Question: I am wondering if there is an easy way to do this without using substrings and ranges. Basically I am wanting to accomplish entering a price amount in a UILabel.
Example:

When the user types, I want to input the price, obviously thats needs to go right to left, and once I get to dollars - append on as much as needed. I looked at this <URL> but didn't get anywhere with it. It's a little tricky because the dollar sign and decimal points are part of the UILabel, and right now I am just setting that text of the UILabel = textfield.text. Any ideas appreciated.
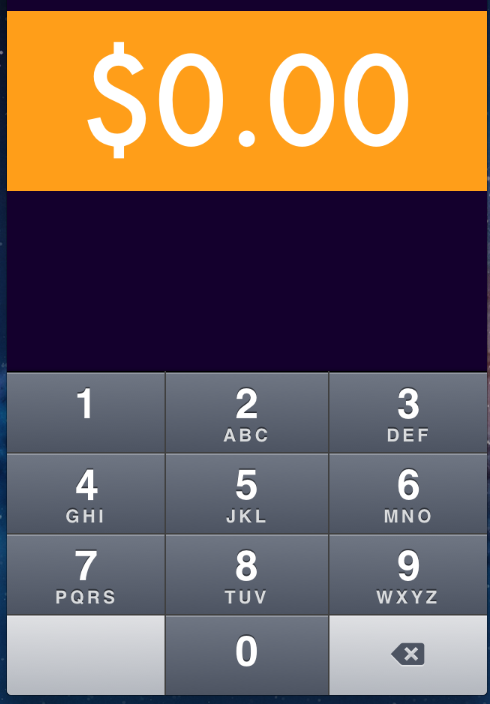
Answer: That's simple. You can custom the number keyboard.
The method is like this one:
1. add notification for keyboard slide up [[NSNotificationCenter defaultCenter] addObserver:self selector:@selector(keyboardWillShow:) name:UIKeyboardWillShowNotification object:nil];
Don't forget to remove the observer from the notification center in the appropriate place once you're done with the whole thing:
'''
[[NSNotificationCenter defaultCenter] removeObserver:self];
'''
2.All we have to do in the keyboardWillShow method is to locate the keyboard view and add our button to it. The keyboard view is part of a second UIWindow of our application as others have already figured out (see this thread). So we take a reference to that window (it will be the second window in most cases, so 'objectAtIndex:1' in the code below is fine), traverse its view hierarchy until we find the keyboard and add the button to its lower left:
'''
- (void)keyboardWillShow:(NSNotification *)note {
// create custom button
UIButton *doneButton = [UIButton buttonWithType:UIButtonTypeCustom];
doneButton.frame = CGRectMake(0, 163, 106, 53);
doneButton.adjustsImageWhenHighlighted = NO;
[doneButton setImage:[UIImage imageNamed:@"DoneUp.png"] forState:UIControlStateNormal];
[doneButton setImage:[UIImage imageNamed:@"DoneDown.png"] forState:UIControlStateHighlighted];
[doneButton addTarget:self action:@selector(doneButton:) forControlEvents:UIControlEventTouchUpInside];
// locate keyboard view
UIWindow* tempWindow = [[[UIApplication sharedApplication] windows] objectAtIndex:1];
UIView* keyboard;
for(int i=0; i<[tempWindow.subviews count]; i++) {
keyboard = [tempWindow.subviews objectAtIndex:i];
// keyboard view found; add the custom button to it
if([[keyboard description] hasPrefix:@"<UIKeyboard"] == YES)
[keyboard addSubview:doneButton];
}
}
'''